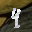
Label: 4